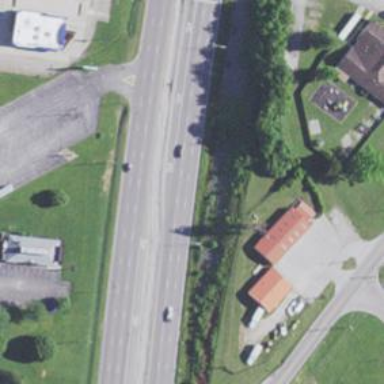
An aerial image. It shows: Primary highway.